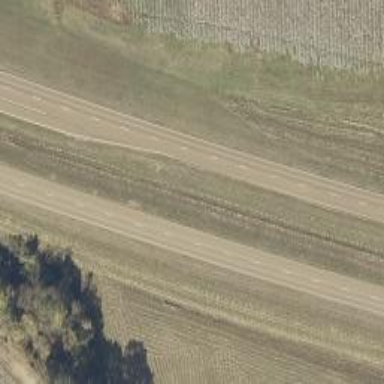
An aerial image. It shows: Trunk highway.